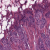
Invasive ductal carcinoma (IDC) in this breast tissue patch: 1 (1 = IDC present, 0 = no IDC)